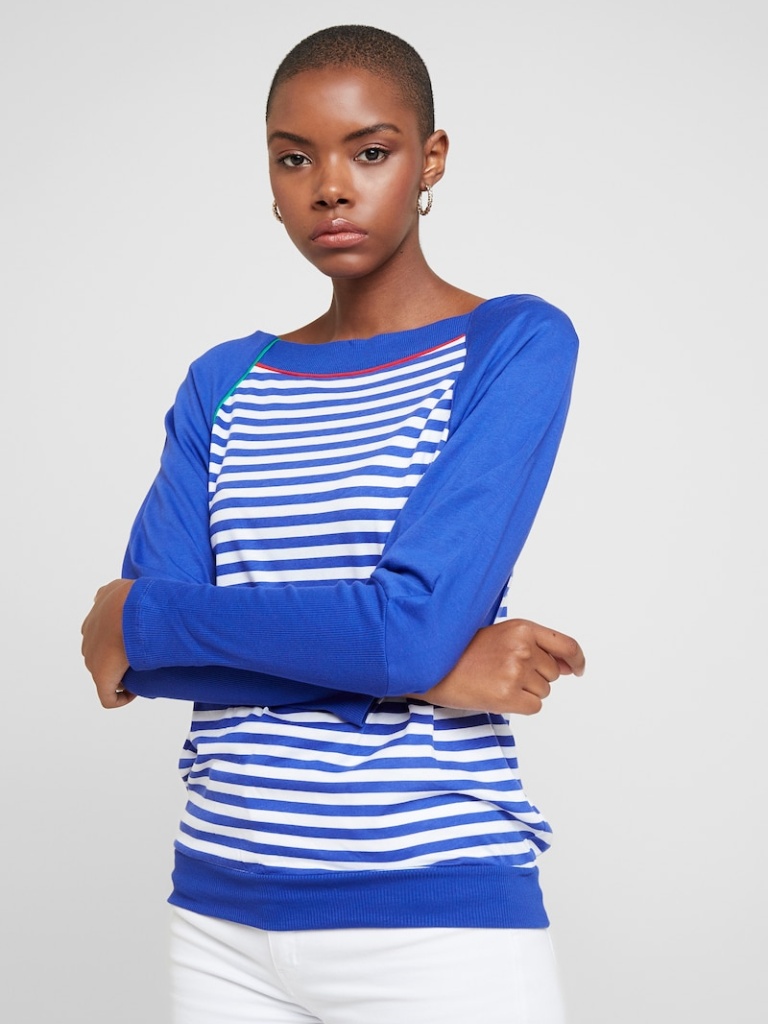
cotton relaxed a long-sleeved with the sleeves down hip length Untucked boat sweater